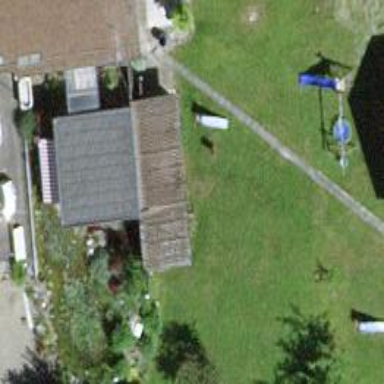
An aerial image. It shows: Shed building.